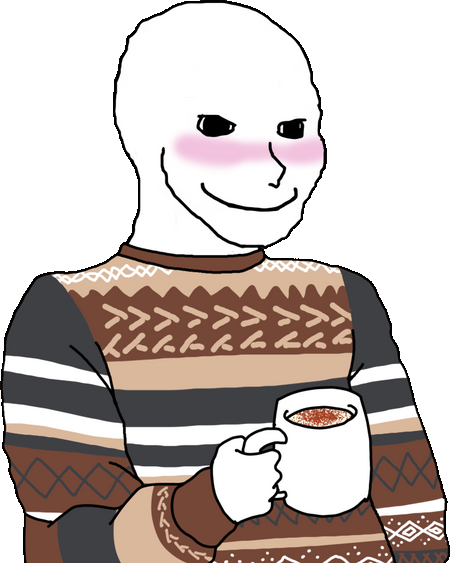
Label: 5_Oomer